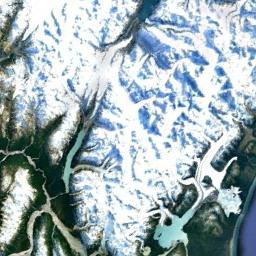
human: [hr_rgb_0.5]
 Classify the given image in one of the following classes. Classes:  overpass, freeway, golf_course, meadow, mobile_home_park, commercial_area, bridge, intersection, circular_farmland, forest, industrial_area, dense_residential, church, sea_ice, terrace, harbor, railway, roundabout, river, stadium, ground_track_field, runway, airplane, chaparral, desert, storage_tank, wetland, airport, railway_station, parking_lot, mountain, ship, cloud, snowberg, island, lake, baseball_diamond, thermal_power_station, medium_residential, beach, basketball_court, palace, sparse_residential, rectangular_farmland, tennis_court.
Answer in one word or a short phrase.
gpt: snowberg